Field crop: maize
Growth stage: 1
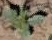
Species: datura